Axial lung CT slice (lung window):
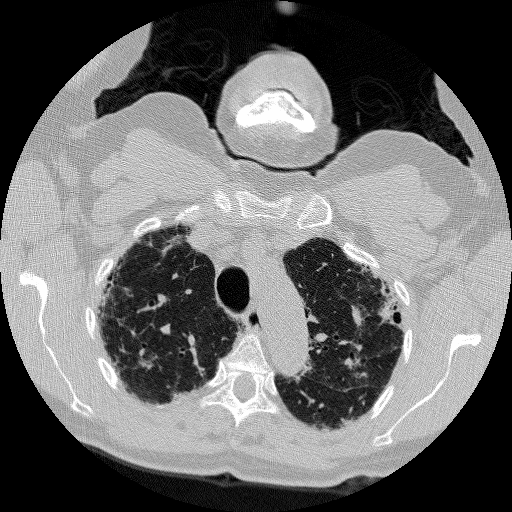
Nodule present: no